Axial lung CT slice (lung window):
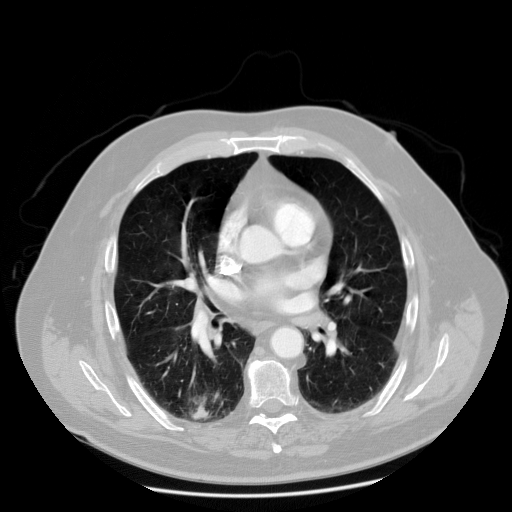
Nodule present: no